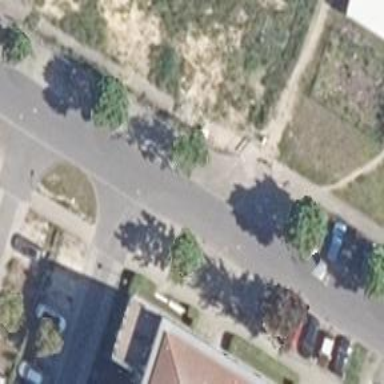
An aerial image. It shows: Residential road with asphalt surface. There are sidewalks on both sides and perpendicular parking lanes along the street side.